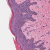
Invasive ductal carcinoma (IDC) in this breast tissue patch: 0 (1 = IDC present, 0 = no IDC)